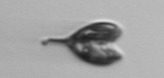
Label: Pyramimonas_longicauda